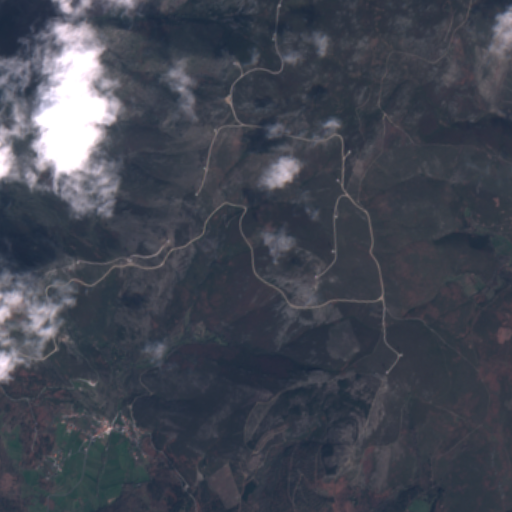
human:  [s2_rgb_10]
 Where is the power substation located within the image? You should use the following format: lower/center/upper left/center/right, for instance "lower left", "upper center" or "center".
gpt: The power substation is located in the upper center of the image.
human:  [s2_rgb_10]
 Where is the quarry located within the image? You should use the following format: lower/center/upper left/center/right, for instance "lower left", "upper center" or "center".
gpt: The quarry is located in the center left of the image.
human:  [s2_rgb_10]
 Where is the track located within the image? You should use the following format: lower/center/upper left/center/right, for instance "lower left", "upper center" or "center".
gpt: The track is located in the lower left of the image.
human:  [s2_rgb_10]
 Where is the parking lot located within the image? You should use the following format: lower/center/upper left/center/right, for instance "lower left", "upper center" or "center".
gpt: There is no parking lot in the image.